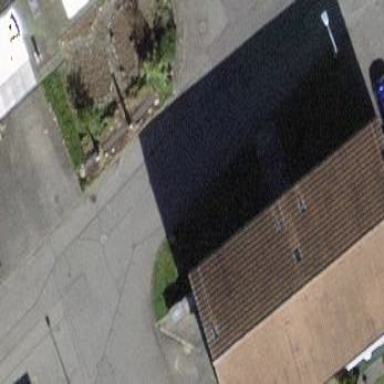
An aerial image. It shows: Building with tiled roof.